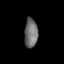
Tissue: lung
Cell type: Others
Senescence score: 0.2312
Nuclear area (px): 390
Mean DAPI intensity: 108.415